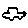
Label: car